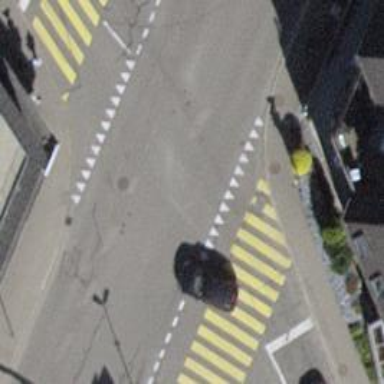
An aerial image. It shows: Road with traffic signals.